Question: Please how to solve this issue... link mismatch
I'm trying to use OAUTH2.0 in my apps...
When i try to install to physical phone.. i got below message.
But when i tried on simulator is everything ok.
> Undefined symbols for architecture armv7s:
"_kGTMHTTPFetcherStatusDomain", referenced from:
-[GTMOAuth2Authentication beginTokenFetchWithDelegate:didFinishSelector:] in
libOAuthTouch2.a(GTMOAuth2Authentication.o)
-[GTMOAuth2SignIn authCodeObtained] in libOAuthTouch2.a(GTMOAuth2SignIn.o) "_OBJC_CLASS_$_GTMHTTPFetcher",
referenced from:
objc-class-ref in libOAuthTouch2.a(GTMOAuth2Authentication.o)
objc-class-ref in libOAuthTouch2.a(GTMOAuth2SignIn.o) "_GTMAssertSelectorNilOrImplementedWithArgs", referenced from:
-[GTMOAuth2Authentication authorizeRequest:delegate:didFinishSelector:] in
libOAuthTouch2.a(GTMOAuth2Authentication.o)
-[GTMOAuth2SignIn initWithAuthentication:authorizationURL:delegate:webRequestSelector:finishedSelector:]
in libOAuthTouch2.a(GTMOAuth2SignIn.o) ld: symbol(s) not found for
architecture armv7s clang: error: linker command failed with exit code
1 (use -v to see invocation)
Thanks

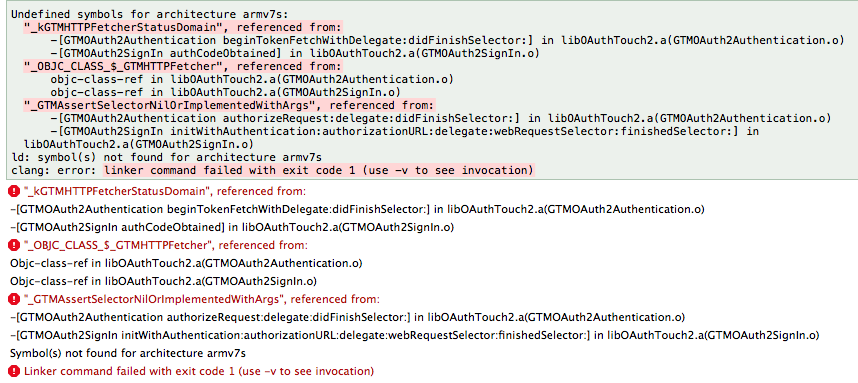
Answer: Go to project ->build setting -> architecture and add armv6,armv7.
remove armv7s. Similarly for the target->build setting->architecture.
armv define family of instruction set being used.